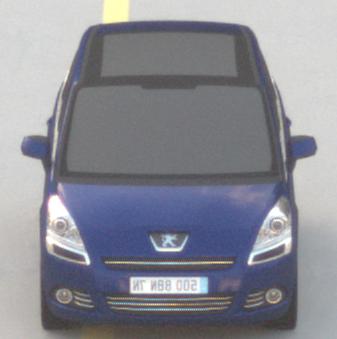
Make: Peugeot
Model: 5008 120 VTi
Detailed model: 5008 (I) Van
Model produced from: 2009/10
Model produced until: 2011/07
Doors: 5
Color: blue
Road condition: dry road
Daytime: sunrise or sunset
Contrast: low contrast